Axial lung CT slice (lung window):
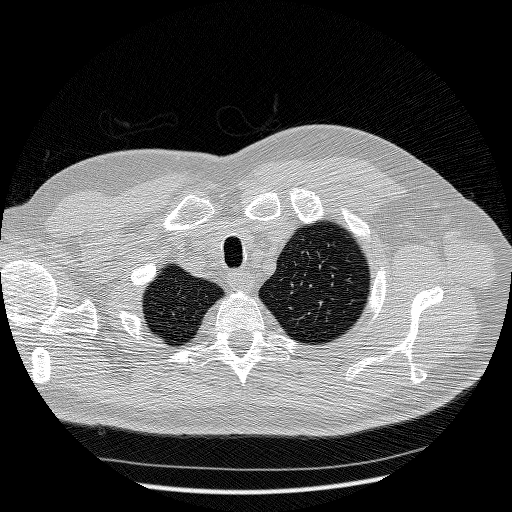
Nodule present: no